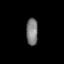
Tissue: skin
Cell type: Fibroblasts
Senescence score: 0.7232
Nuclear area (px): 306
Mean DAPI intensity: 125.99